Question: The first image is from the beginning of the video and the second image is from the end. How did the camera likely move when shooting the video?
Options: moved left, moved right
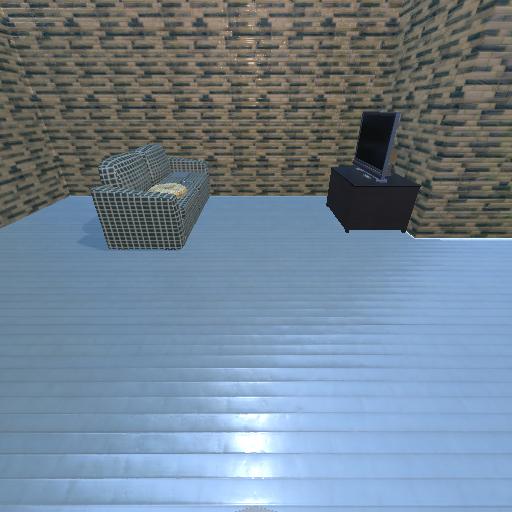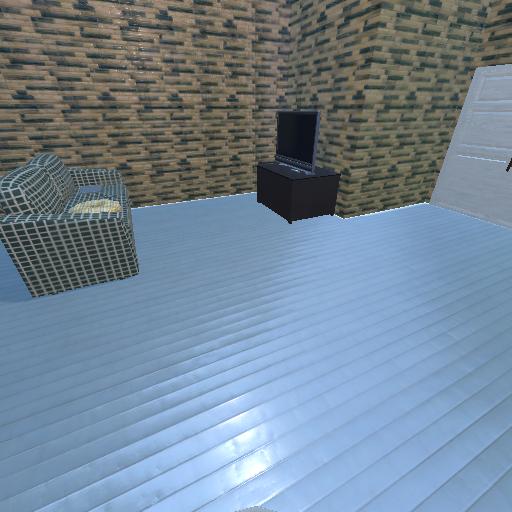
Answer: moved left